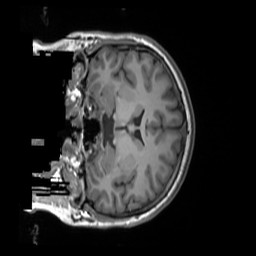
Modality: T1w
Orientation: coronal
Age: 24
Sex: female
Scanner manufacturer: siemens
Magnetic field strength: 3 T
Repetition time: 1.55 s
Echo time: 0.00234 s